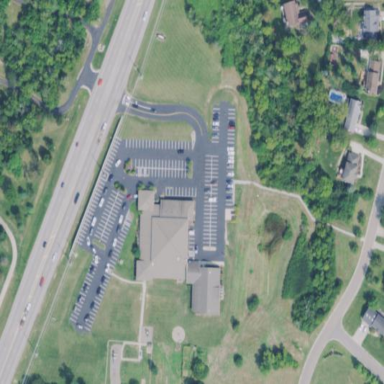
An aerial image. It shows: Cornerstone Church Parking Lot.